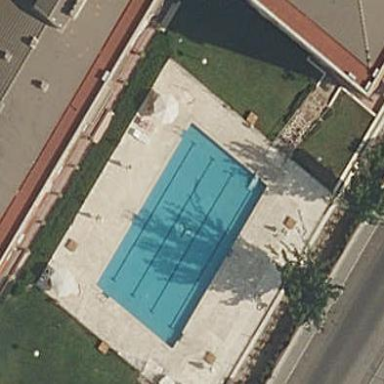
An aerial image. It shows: Swimming pool located in leisure land.